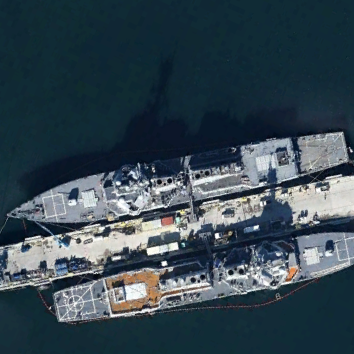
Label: destroyer